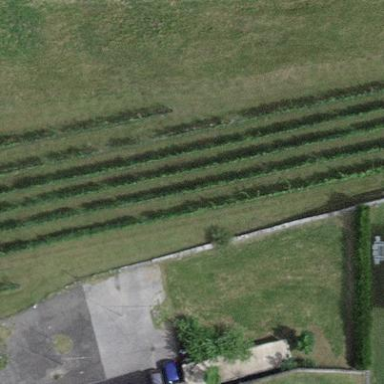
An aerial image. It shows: Vineyard where grapes are grown.